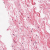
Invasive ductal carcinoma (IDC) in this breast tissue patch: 0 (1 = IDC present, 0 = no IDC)